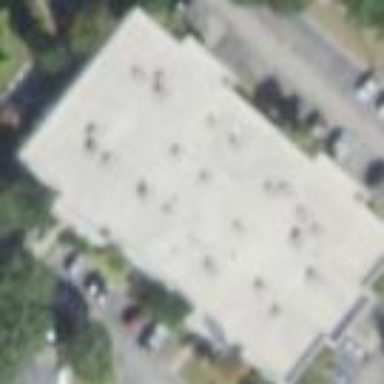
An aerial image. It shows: Commercial building.